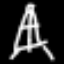
Label: The Eiffel Tower